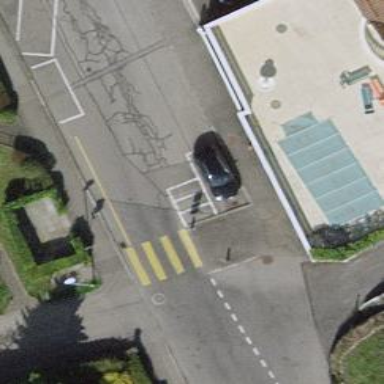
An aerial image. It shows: Motorcycle parking facility.